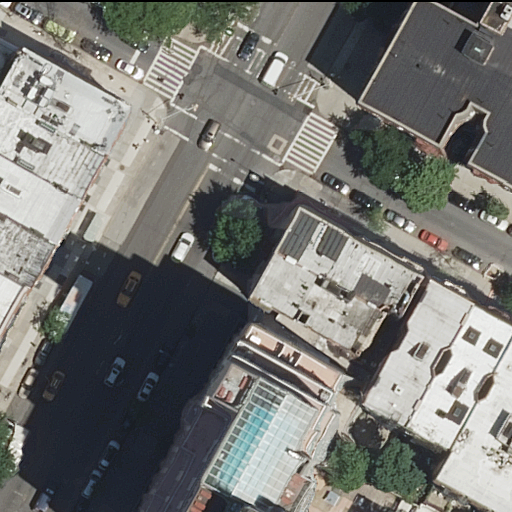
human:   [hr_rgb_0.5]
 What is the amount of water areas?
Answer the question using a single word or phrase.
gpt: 0

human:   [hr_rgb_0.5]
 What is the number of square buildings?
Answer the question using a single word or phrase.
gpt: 0

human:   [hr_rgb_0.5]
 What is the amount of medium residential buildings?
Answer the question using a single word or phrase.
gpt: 6

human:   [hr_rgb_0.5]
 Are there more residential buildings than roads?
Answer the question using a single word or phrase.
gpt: yes

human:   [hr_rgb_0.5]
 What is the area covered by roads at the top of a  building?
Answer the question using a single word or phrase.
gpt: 0m2

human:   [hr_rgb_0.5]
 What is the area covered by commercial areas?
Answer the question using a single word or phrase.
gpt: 0m2

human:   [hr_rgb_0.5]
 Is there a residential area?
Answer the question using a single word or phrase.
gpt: no

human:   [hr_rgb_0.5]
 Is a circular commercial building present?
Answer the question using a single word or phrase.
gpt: no

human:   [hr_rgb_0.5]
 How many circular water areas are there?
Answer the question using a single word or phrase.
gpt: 0

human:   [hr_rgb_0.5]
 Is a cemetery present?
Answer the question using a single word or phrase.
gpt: no

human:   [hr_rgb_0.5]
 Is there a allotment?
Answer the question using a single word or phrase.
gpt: no

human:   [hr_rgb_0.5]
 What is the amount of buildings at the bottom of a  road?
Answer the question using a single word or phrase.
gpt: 9

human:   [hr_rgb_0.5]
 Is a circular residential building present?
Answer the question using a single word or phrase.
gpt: no

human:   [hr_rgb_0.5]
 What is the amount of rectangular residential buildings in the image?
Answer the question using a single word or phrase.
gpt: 9

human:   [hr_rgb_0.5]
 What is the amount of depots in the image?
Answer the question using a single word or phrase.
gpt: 0

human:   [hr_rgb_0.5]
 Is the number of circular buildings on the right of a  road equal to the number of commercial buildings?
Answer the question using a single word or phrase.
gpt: yes

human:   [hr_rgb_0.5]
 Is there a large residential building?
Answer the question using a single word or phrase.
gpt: yes

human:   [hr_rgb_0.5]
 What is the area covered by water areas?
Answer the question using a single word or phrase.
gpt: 0m2

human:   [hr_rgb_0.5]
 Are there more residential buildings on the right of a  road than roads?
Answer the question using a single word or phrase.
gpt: yes

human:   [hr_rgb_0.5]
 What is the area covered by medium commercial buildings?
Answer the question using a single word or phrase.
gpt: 0m2

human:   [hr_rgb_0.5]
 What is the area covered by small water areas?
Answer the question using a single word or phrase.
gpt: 0m2

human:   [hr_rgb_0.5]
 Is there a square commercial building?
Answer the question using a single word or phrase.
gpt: no

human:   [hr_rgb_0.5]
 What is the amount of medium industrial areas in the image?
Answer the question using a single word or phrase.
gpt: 0

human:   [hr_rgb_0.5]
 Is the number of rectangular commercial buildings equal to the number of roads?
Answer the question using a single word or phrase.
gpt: no

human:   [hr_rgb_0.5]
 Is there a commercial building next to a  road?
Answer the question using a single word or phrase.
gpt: no

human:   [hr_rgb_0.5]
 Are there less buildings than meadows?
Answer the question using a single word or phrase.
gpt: no

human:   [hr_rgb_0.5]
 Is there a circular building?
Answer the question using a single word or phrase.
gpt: no

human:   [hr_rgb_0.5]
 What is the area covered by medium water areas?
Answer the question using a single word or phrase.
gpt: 0m2

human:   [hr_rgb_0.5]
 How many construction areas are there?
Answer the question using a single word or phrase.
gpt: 0

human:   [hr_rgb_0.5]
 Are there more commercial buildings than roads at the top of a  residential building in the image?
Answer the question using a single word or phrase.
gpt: no

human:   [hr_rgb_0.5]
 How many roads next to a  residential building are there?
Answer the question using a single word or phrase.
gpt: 2

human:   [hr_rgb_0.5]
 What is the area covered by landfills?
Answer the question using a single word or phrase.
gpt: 0m2

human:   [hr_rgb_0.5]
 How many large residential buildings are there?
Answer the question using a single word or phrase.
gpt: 3

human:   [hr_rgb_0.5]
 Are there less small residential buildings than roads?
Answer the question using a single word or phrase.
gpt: no

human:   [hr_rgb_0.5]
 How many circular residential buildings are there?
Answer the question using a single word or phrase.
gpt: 0

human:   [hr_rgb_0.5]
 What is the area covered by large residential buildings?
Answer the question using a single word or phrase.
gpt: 2327m2